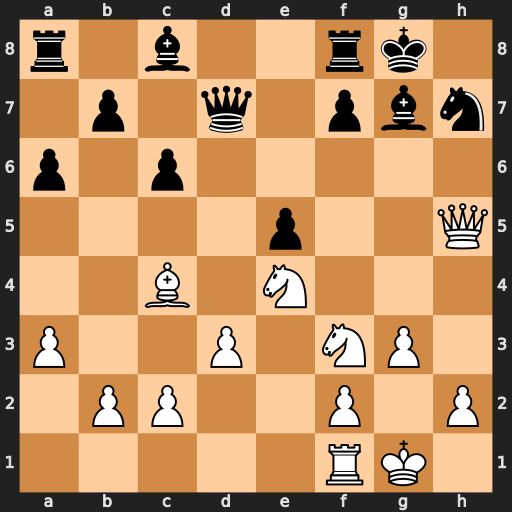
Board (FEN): r1b2rk1/1p1q1pbn/p1p5/4p2Q/2B1N3/P2P1NP1/1PP2P1P/5RK1
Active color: w
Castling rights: -
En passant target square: -
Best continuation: Nfg5 Nxg5 Nxg5 Qf5 f4